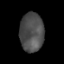
Tissue: lung
Cell type: Epithelial cells
Senescence score: 0.2368
Nuclear area (px): 913
Mean DAPI intensity: 77.9